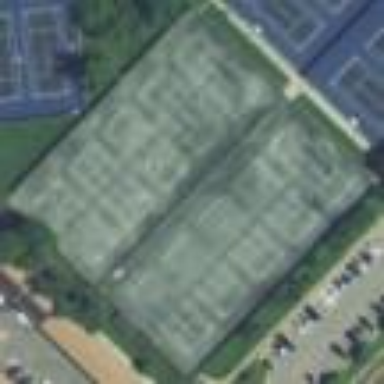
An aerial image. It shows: Clay tennis court pitch.